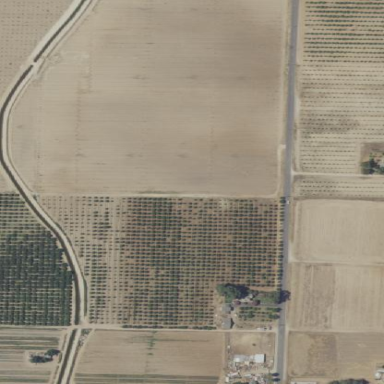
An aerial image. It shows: Vineyard where grapes are grown.